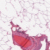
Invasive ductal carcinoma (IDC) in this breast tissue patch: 0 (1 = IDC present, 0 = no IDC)